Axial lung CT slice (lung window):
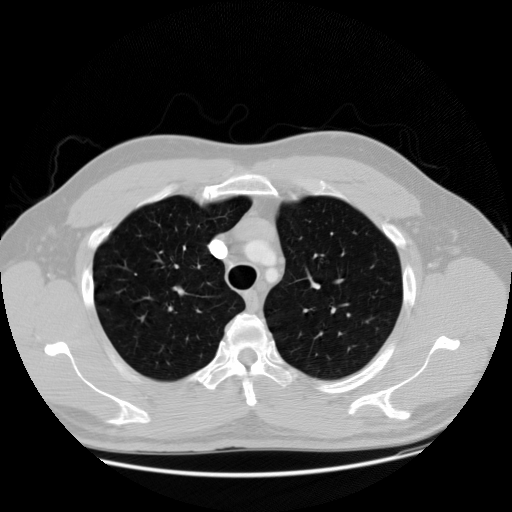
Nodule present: no